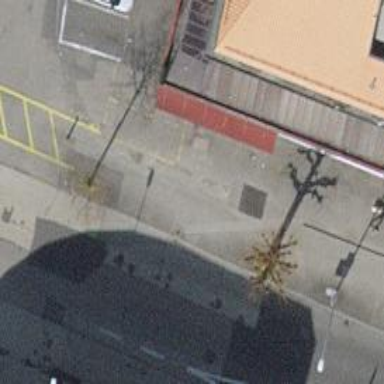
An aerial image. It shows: Kerb barrier.